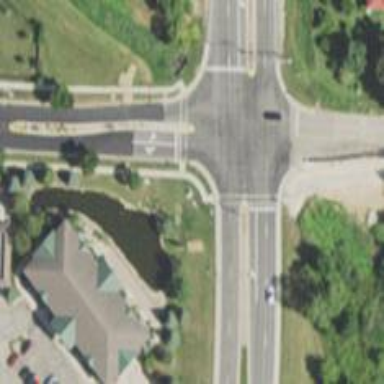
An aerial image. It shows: Marked crossing on the road.